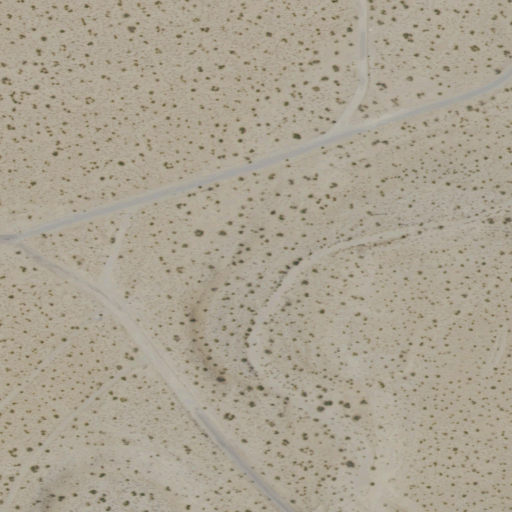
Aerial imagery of valley in California named Burro Canyon containing shrub and barren land